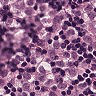
Metastatic tissue present: yes